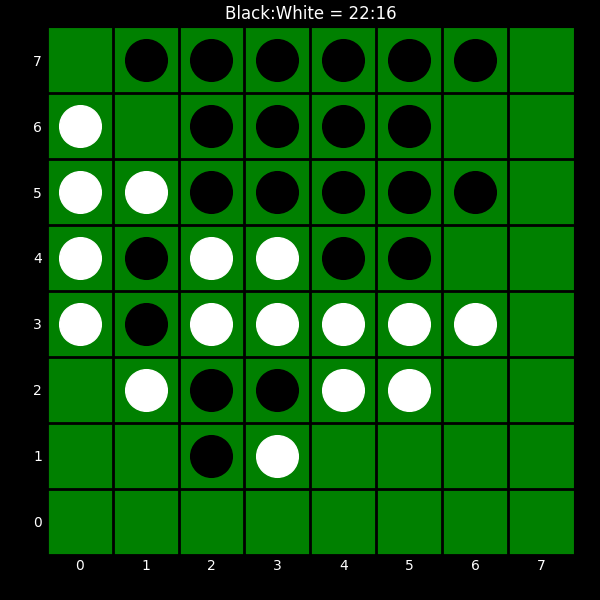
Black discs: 22
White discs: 16